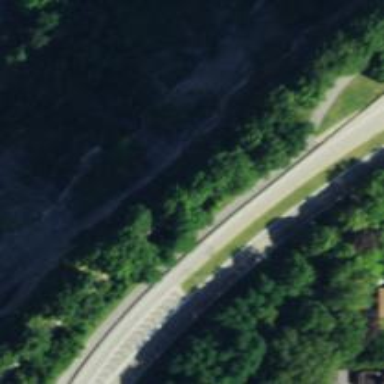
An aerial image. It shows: Asphalt road at the secondary link level.